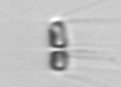
Label: Chaetoceros